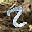
Label: 2